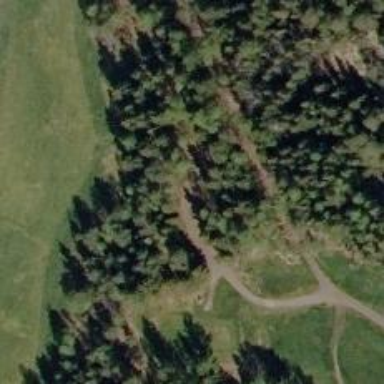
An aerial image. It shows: Path for both roads and golfers.